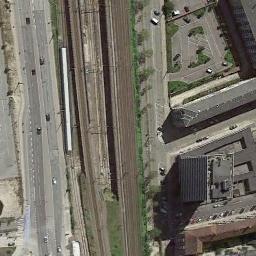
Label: railway